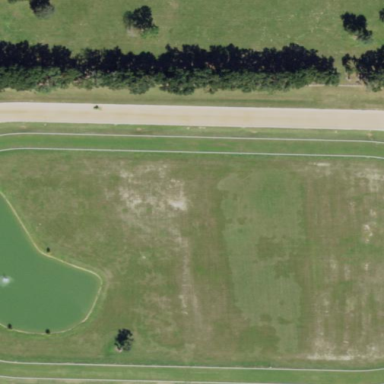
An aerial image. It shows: Track on leisure land used for horse racing.